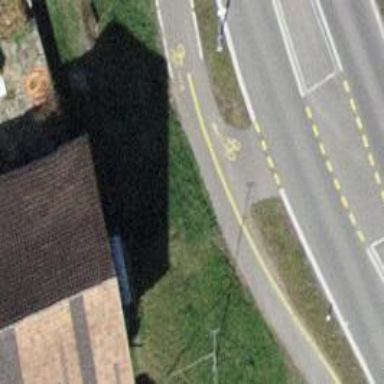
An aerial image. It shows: Asphalt cycleway.